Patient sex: F
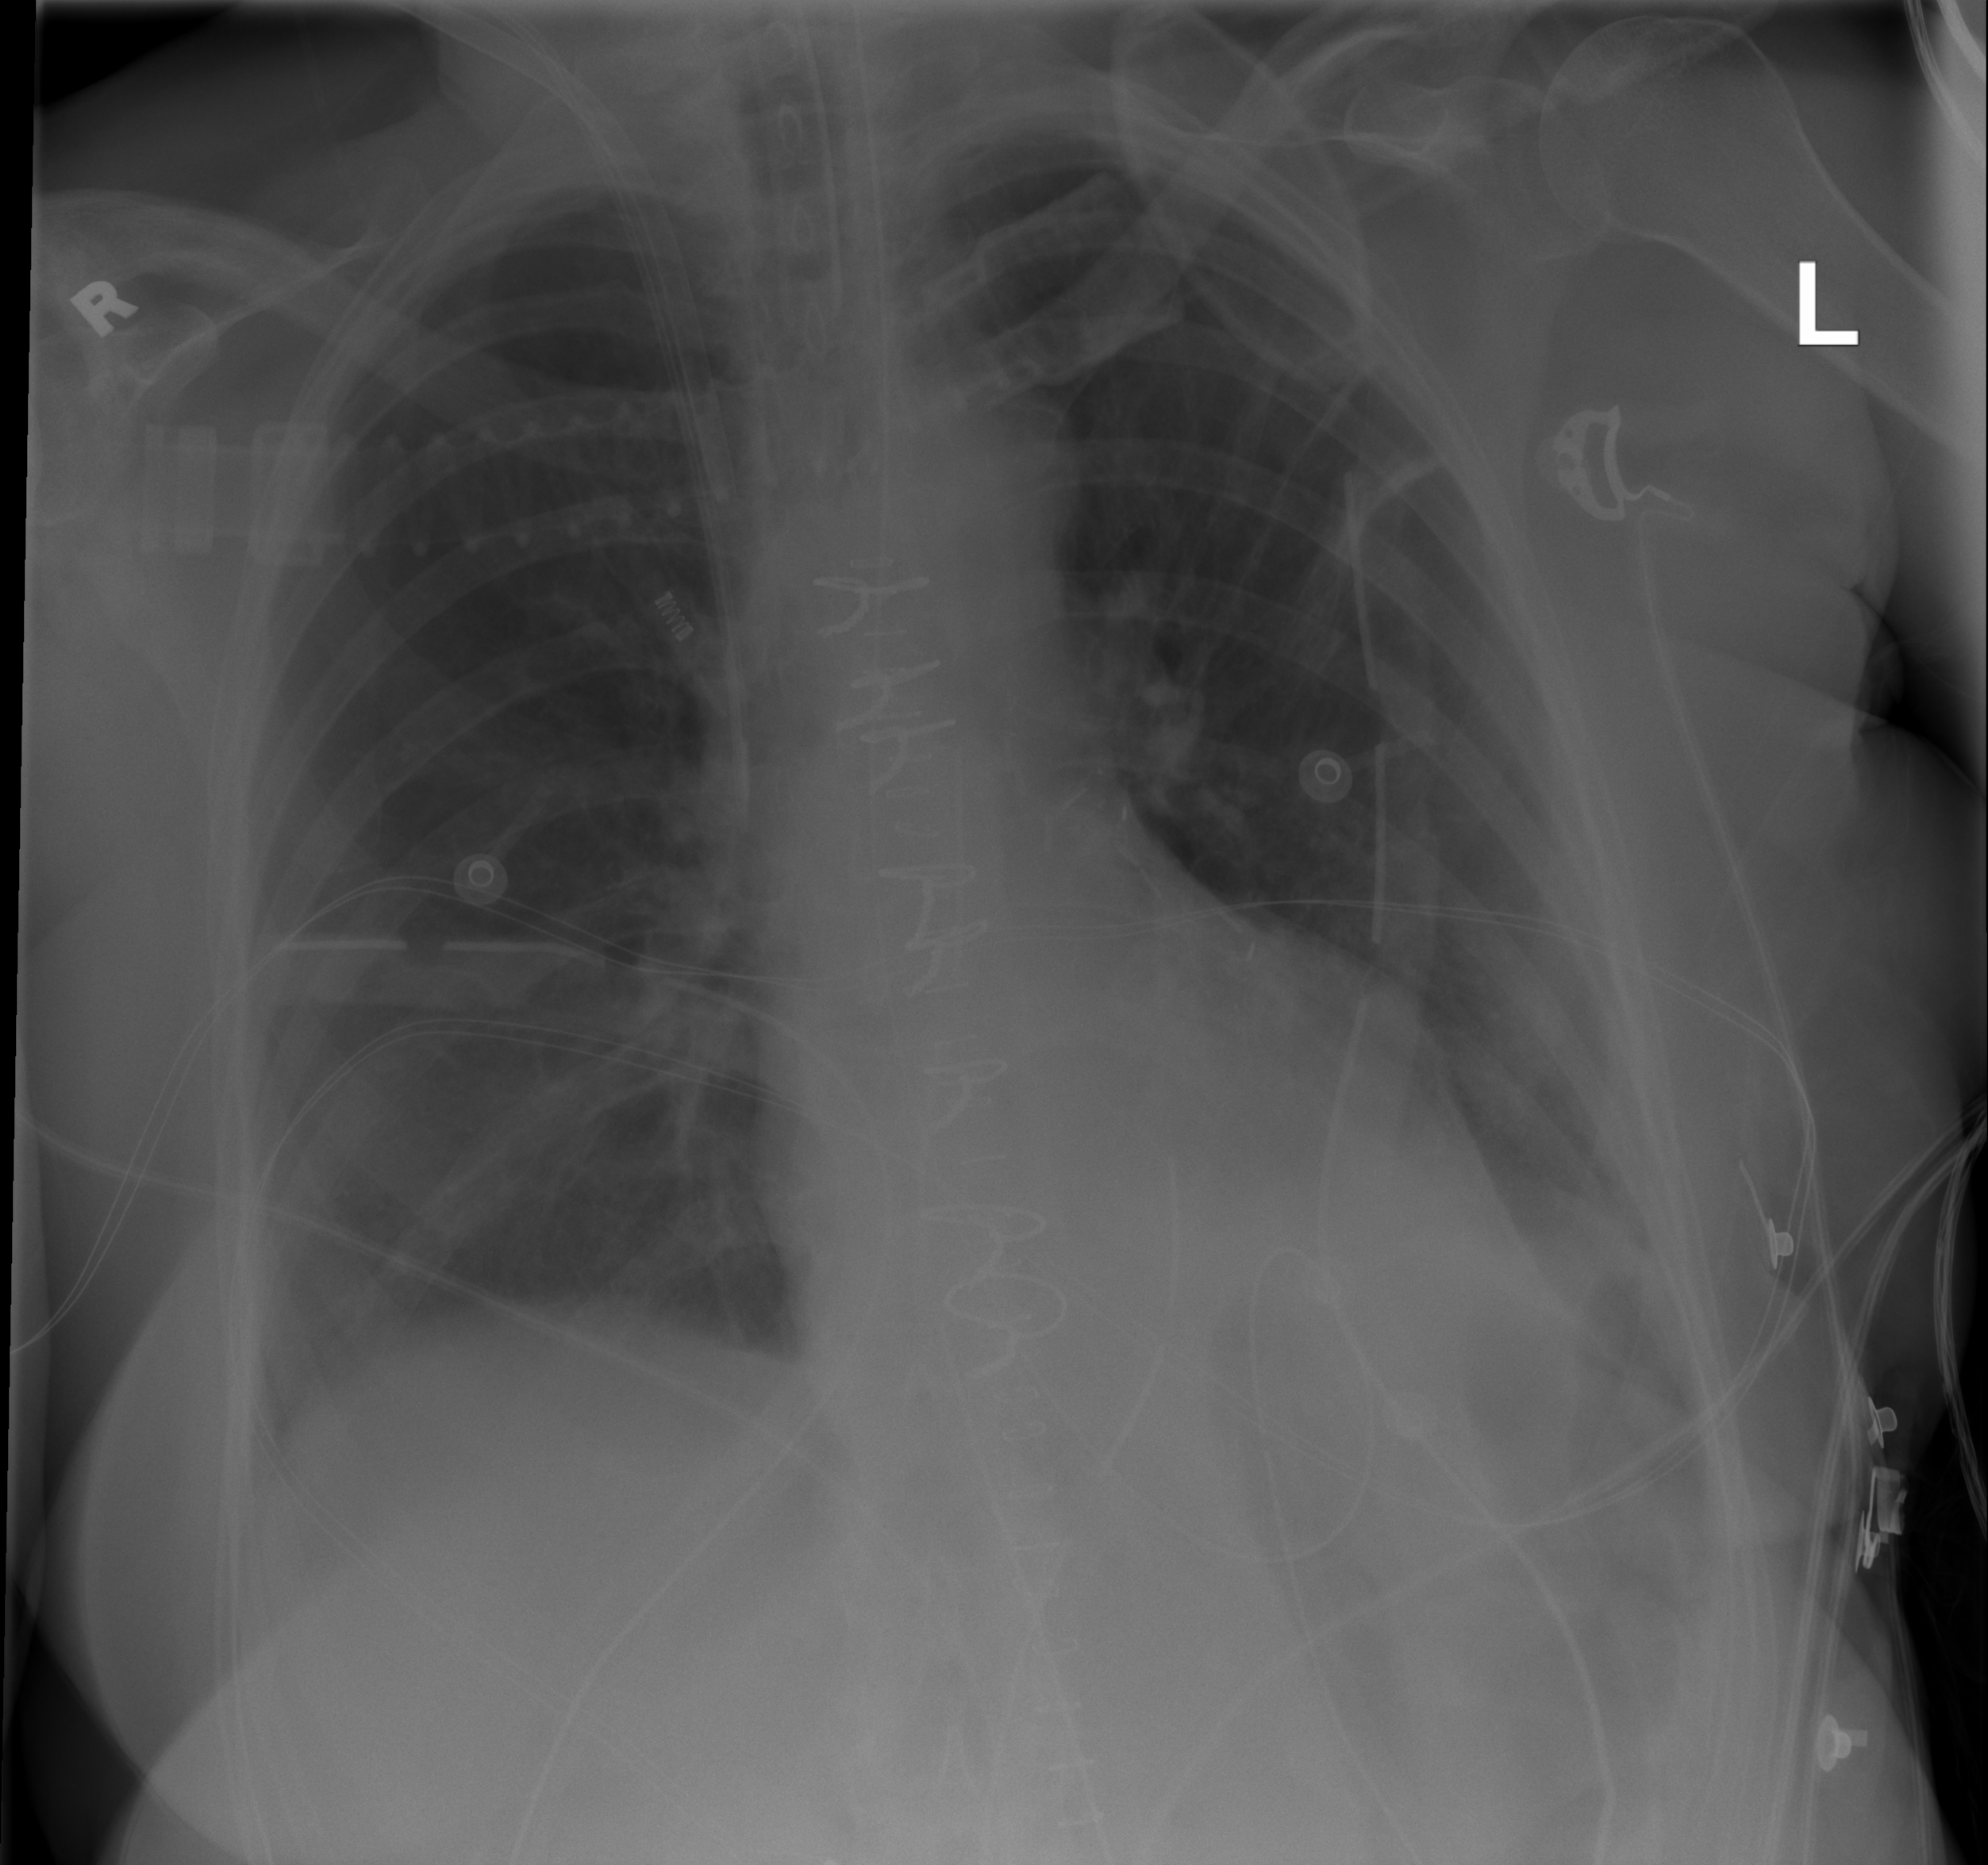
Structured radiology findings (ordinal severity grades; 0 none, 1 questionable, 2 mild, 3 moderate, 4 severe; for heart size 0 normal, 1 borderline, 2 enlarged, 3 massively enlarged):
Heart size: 0
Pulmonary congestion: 0
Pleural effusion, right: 0
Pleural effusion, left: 0
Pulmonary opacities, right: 0
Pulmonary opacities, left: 0
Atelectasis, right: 1
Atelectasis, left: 0